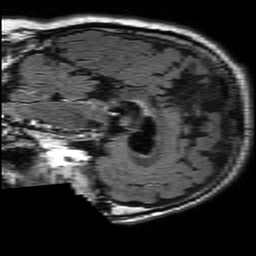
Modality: FLAIR
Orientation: sagittal
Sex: male
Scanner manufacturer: philips
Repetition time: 11 s
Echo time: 0.125 s